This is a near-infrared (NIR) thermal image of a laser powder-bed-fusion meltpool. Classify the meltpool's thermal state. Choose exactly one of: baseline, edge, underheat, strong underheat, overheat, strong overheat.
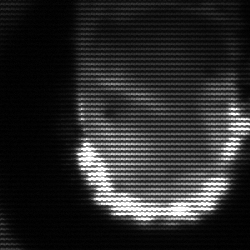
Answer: baseline